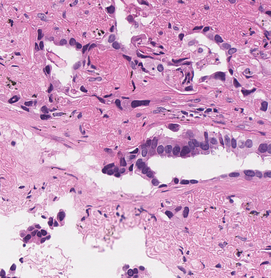
Tumor epithelial tissue: yes
Tumor-associated stroma tissue: yes
Normal tissue: no